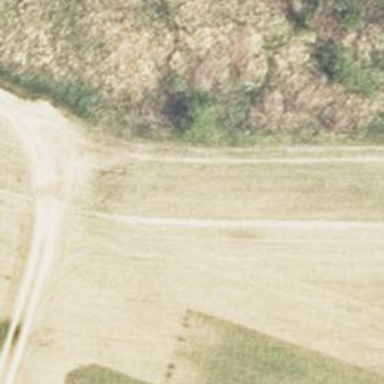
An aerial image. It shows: Sandy track road with grade 4 track type.